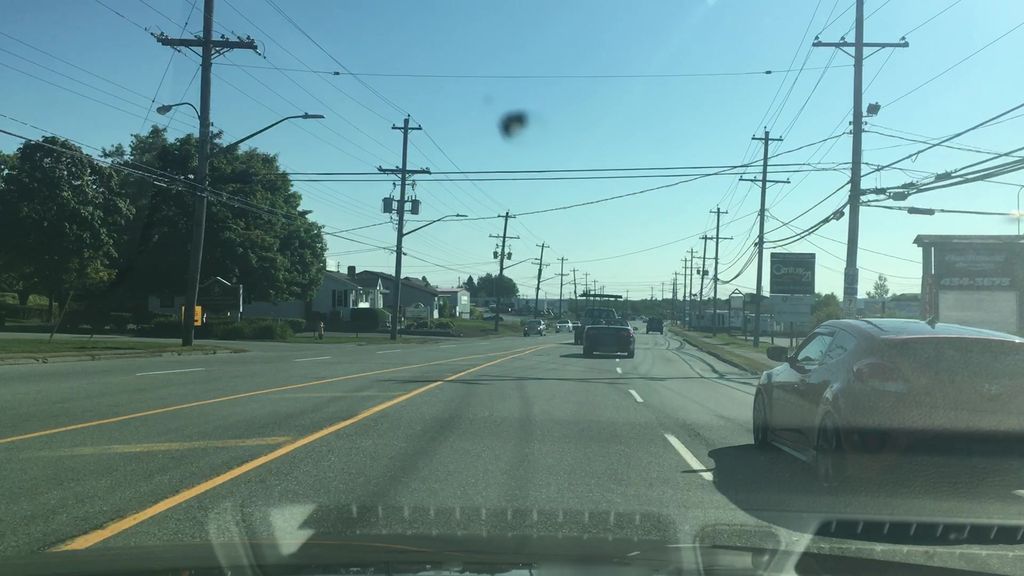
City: halifax